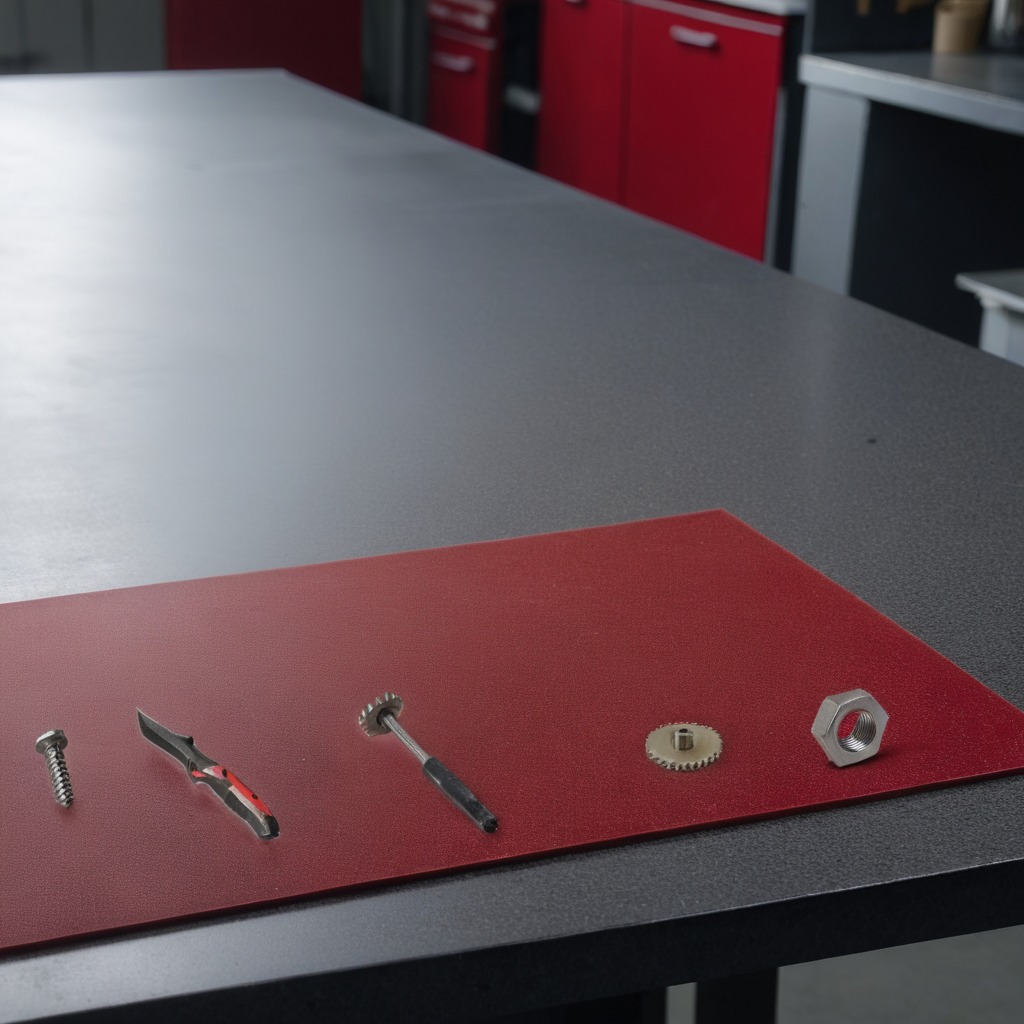
A steel gear with teeth, a utility knife, a metal machine screw, a hammer, and a metal nut are lying on the granite tabletop.